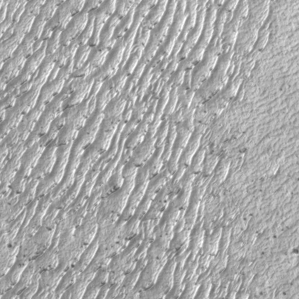
Label: frost